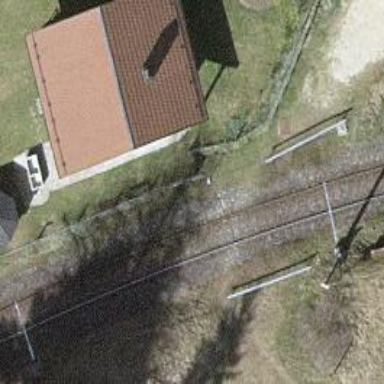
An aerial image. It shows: Bridge over railway with electrified contact lines.